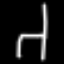
Label: chair